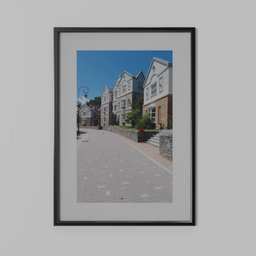
Label: decoration